Aerial crown-view tile of a tropical tree (Barro Colorado Island, Panama), acquired 20240716:
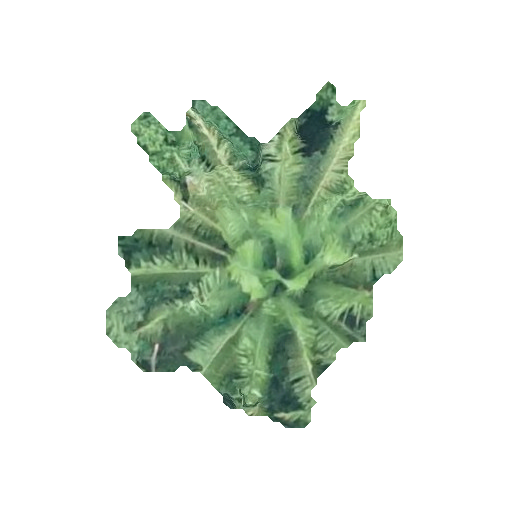
Species: Attalea butyracea
GBIF accepted scientific name: Attalea butyracea
Crown area: 98.718 m²